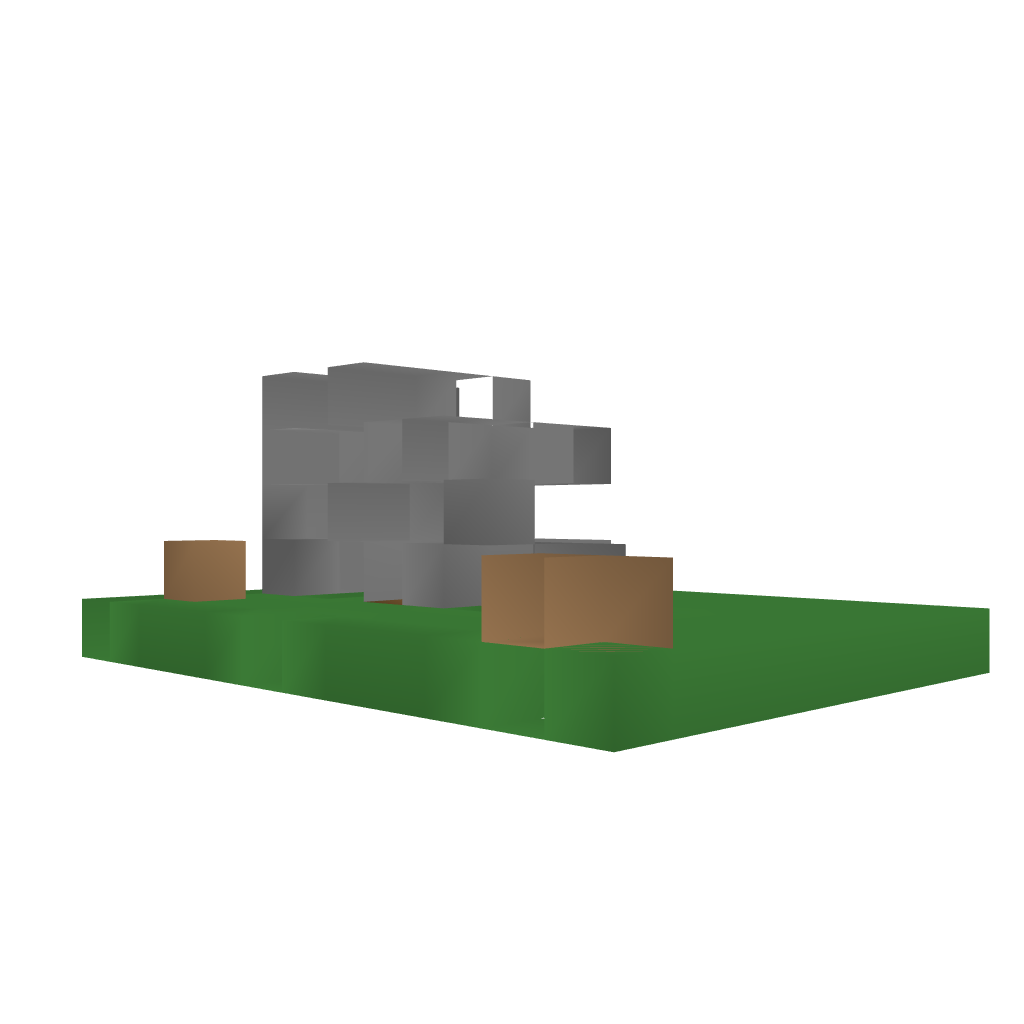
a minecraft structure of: Achievement Hunter Slice Of Hell bad low quality